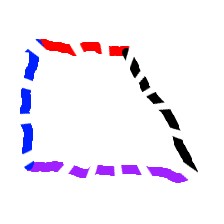
Shape: trapezoid